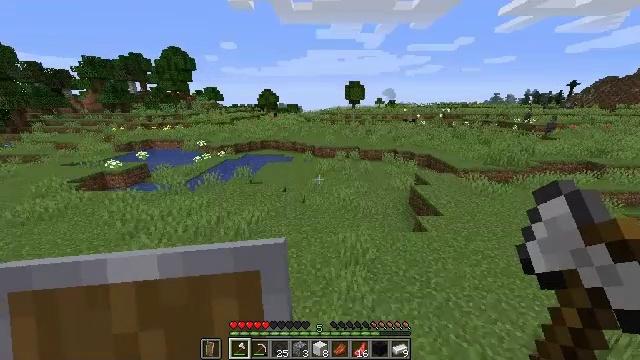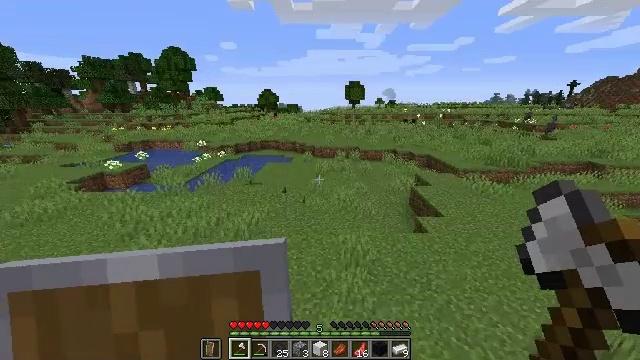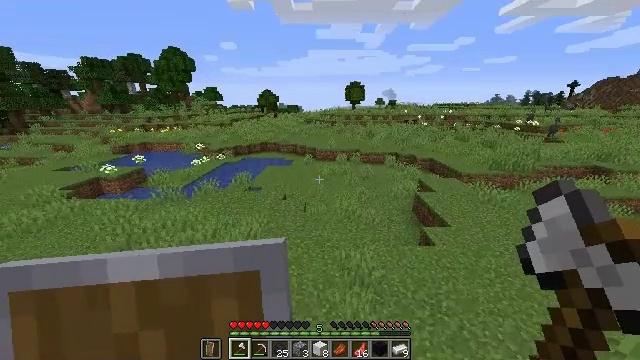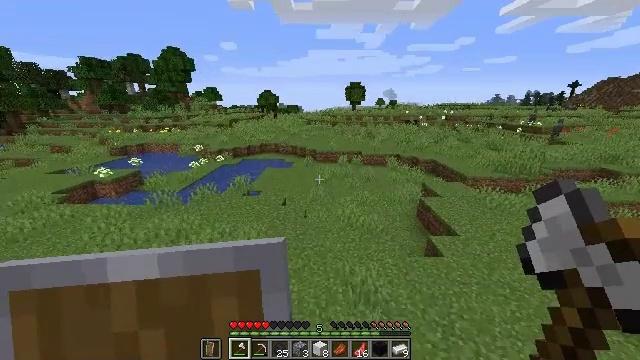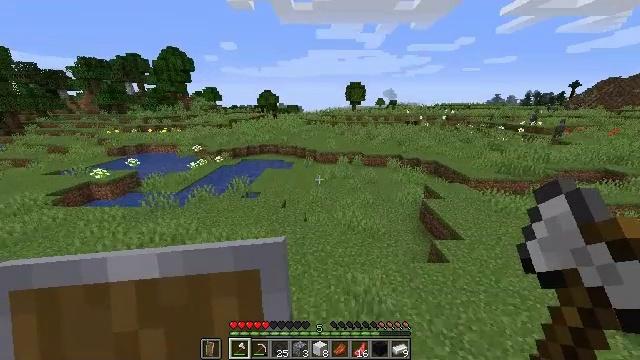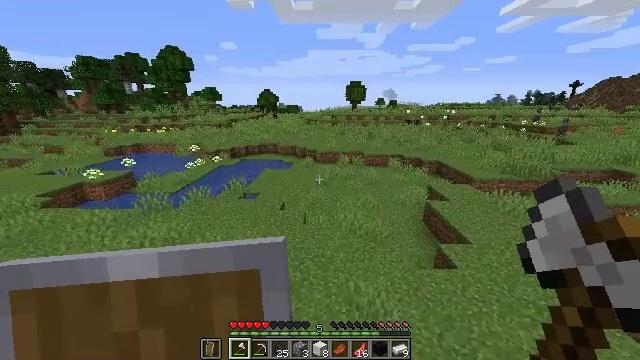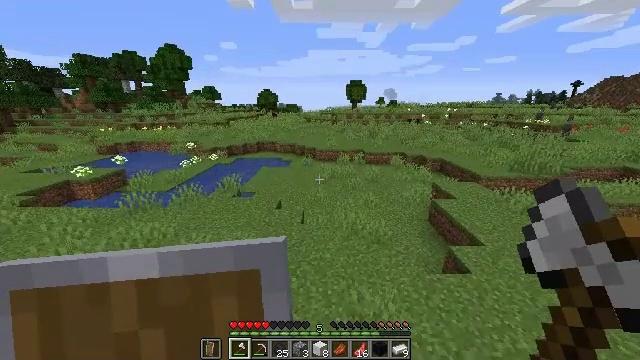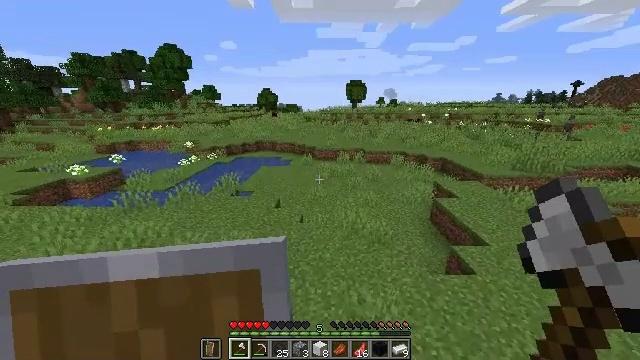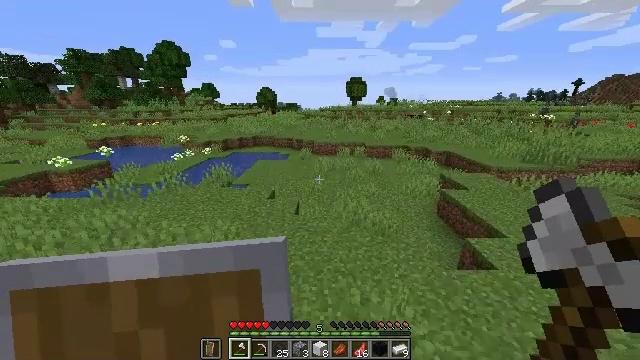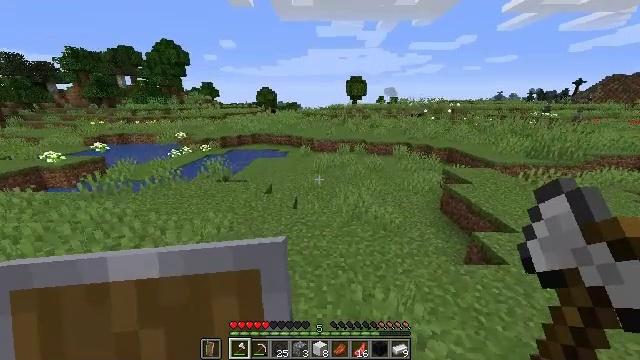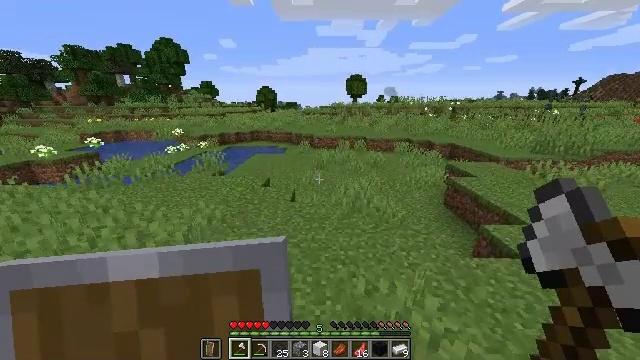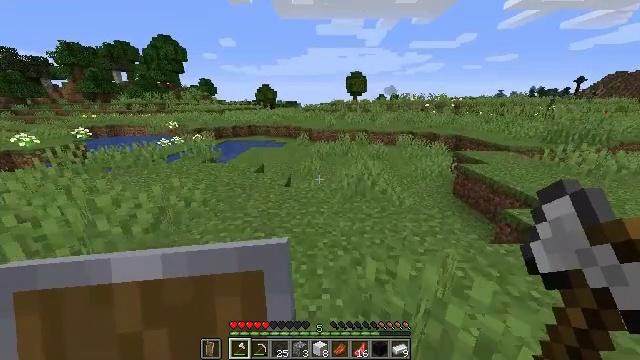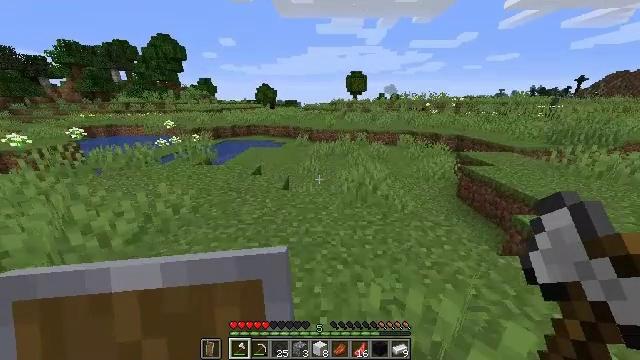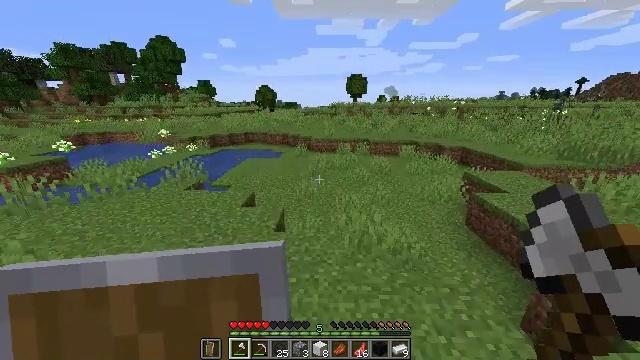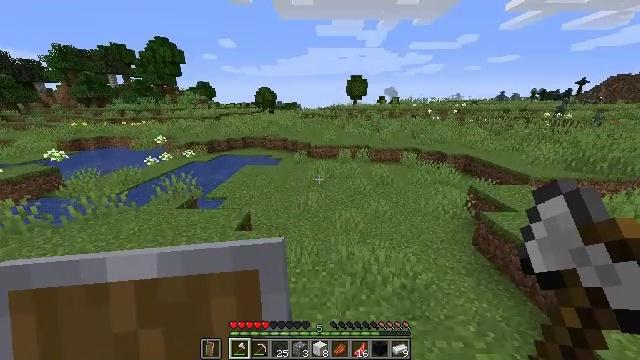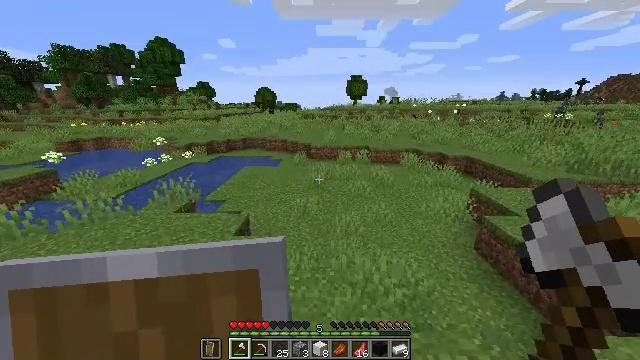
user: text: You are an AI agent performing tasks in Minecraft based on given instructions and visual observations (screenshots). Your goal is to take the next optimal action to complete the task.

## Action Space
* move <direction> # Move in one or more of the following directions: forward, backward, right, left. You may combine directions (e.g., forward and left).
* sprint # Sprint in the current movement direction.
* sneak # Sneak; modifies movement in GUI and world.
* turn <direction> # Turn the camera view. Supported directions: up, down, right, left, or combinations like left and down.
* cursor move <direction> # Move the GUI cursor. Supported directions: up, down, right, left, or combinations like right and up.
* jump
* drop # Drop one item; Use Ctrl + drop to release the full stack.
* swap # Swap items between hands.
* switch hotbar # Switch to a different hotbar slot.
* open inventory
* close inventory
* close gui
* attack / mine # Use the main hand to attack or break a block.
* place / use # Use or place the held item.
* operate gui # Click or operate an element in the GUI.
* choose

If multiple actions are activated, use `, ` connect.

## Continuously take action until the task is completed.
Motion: motion action
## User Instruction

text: Hunt a sheep.
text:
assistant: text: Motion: move forward, sprint, jump
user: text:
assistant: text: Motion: move forward, sprint, jump
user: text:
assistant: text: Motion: move forward and move right, sprint, jump
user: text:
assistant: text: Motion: move forward and move right, sprint, jump
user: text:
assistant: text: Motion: move forward and move right, sprint, jump
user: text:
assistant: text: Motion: move forward and move right, sprint, jump
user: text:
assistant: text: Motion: move forward and move right, sprint, jump
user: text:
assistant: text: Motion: move forward, sprint, jump
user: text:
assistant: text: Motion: move forward, sprint, jump
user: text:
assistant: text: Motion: move forward, sprint, jump
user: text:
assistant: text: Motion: move forward, sprint, jump
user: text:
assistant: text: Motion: move forward, sprint, jump
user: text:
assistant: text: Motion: move forward, sprint, jump
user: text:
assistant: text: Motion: move forward, sprint, jump
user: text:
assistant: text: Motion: move forward, sprint, jump
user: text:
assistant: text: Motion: move forward, sprint, jump
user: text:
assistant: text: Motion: move forward, sprint, jump
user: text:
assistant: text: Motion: move forward, sprint, jump
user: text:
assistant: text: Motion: move forward, sprint, jump
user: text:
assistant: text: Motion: move forward, sprint, jump
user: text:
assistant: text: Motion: move forward, sprint, jump
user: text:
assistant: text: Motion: move forward, sprint, jump
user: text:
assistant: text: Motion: move forward, sprint, jump
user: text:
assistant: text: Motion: move forward, sprint, jump
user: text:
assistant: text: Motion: move forward, sprint, jump
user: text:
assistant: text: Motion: move forward, sprint, jump
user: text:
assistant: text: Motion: move forward, sprint, jump
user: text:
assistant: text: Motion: move forward, sprint, turn up, jump
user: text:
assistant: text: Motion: move forward, sprint, jump
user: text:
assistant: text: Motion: move forward, sprint, jump